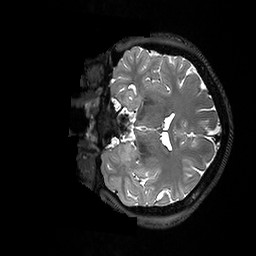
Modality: T2w
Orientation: coronal
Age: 24
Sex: female
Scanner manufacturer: ge
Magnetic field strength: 3 T
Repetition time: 3.202 s
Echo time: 0.06568 s